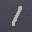
Label: 1